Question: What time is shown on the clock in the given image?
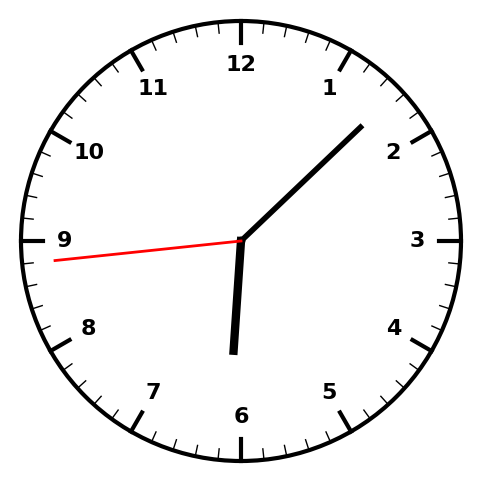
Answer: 06:07:44